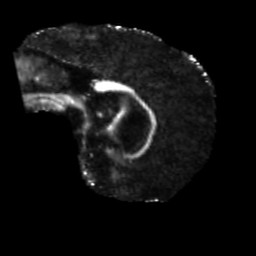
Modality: FA
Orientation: sagittal
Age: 64
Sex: male
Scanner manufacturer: siemens
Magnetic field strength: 3 T
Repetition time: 5.47 s
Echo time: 0.0854 s